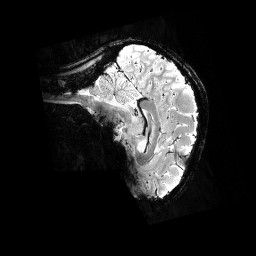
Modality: T2starw
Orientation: sagittal
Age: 23
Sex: female
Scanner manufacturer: siemens
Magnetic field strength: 6.98 T
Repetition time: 4.91 s
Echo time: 0.016 s